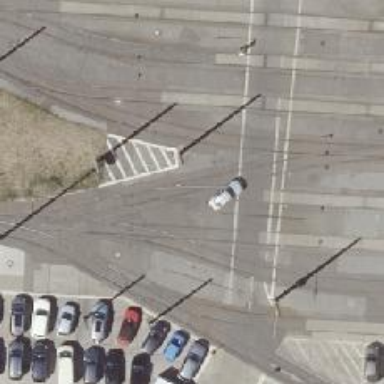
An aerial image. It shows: Tram railway running through yard with contact lines for electrification.